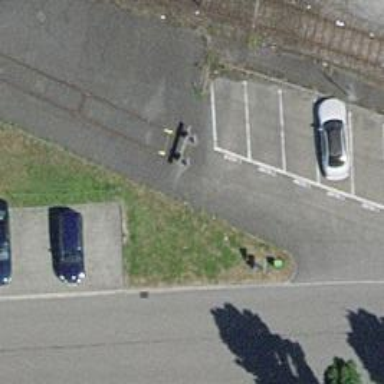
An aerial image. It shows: Railway buffer stop.